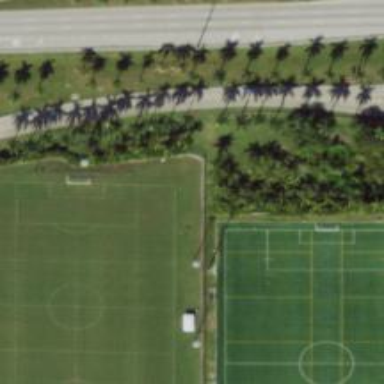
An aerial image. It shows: Grass pitch used for American football and soccer.